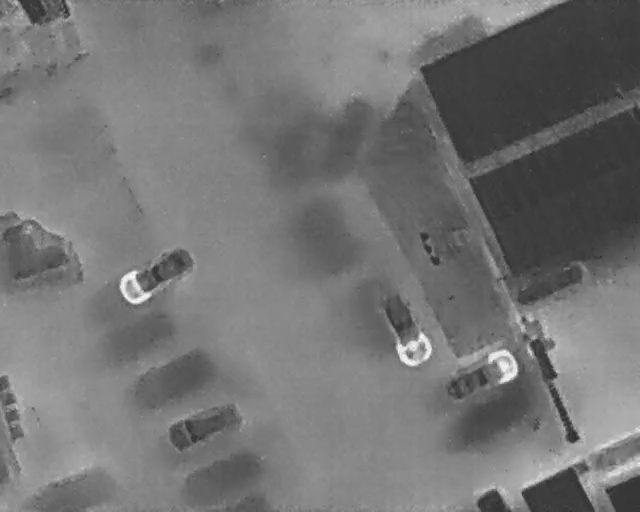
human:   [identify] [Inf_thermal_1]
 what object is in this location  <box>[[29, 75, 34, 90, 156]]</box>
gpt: <ref>1 medium car at the bottom</ref>

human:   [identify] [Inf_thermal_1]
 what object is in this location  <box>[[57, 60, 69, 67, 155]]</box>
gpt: <ref>1 medium car at the center</ref>